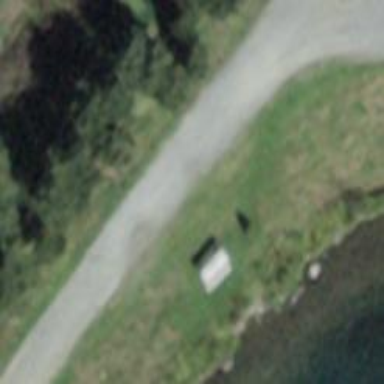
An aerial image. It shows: Bench for seating.